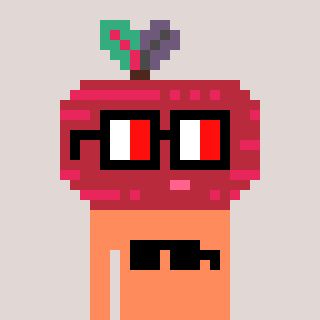
a pixel art character with square glasses with black frames and red eyes, a beet-shaped head and a peachy-colored body on a warm background